Question: I have started studying Android Dev. Using Xamarin via Visual Studio 2015 Pro.
I can't seem to add the Android Support Library v4 under components.
After I got it from the Xamarin Components Store it reads Incomplete. I have tried removing and adding it a many times already.

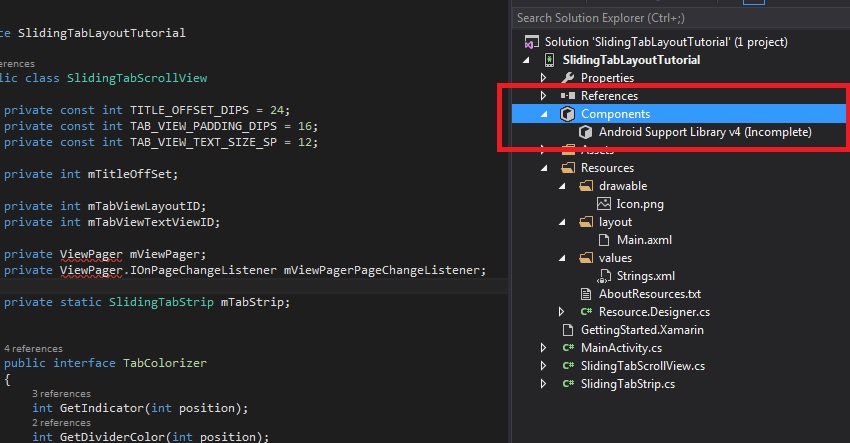
Answer: If you use 'Nuget Package Manager' you can do it this :
'''
PM> Install-Package Xamarin.Android.Support.Design
'''
See more detail on the <URL>
For 'Android Support Library v4' you do this :
'''
PM> Install-Package Xamarin.Android.Support.v4
'''
See more information on the <URL>
Also take a look at this <URL>